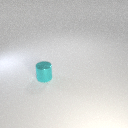
small cyan metal cylinder